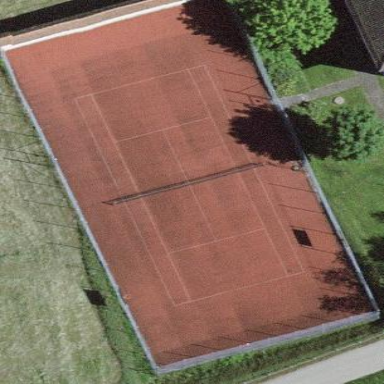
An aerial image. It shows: Tennis court on the leisure land pitch.